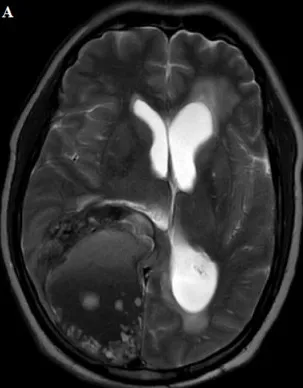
A,B) MRI of the brain axial section, lesion in right occipital lobe appearing hypointense on T1-weighted image (T1WI) and hyperintense on T2-weighted image (T2WI) with midline shift to left.
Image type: radiology (mri)